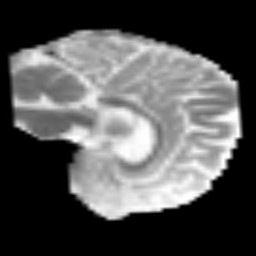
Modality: MD
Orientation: sagittal
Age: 64
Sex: male
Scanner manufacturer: siemens
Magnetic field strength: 3 T
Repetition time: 3.2 s
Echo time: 0.081 s